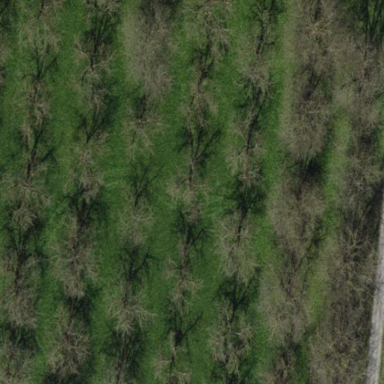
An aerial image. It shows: Orchard.